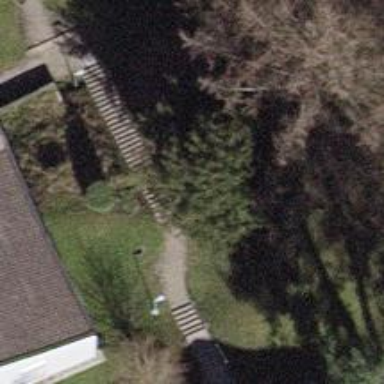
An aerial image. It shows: Set of steps with surface made of concrete plates.